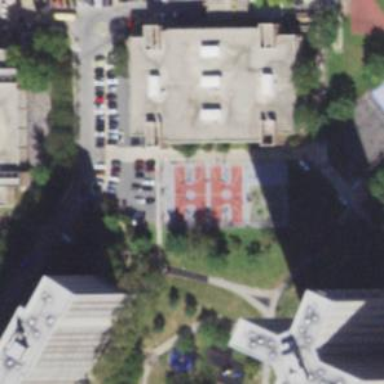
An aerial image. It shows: Basketball court on pitch.